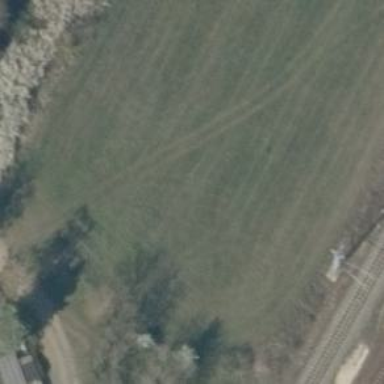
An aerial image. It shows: Grassy track with grade5 tracktype.